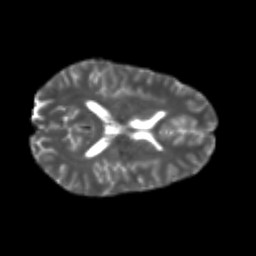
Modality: T2w
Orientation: axial
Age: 20
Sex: male
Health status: healthy
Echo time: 0.074 s